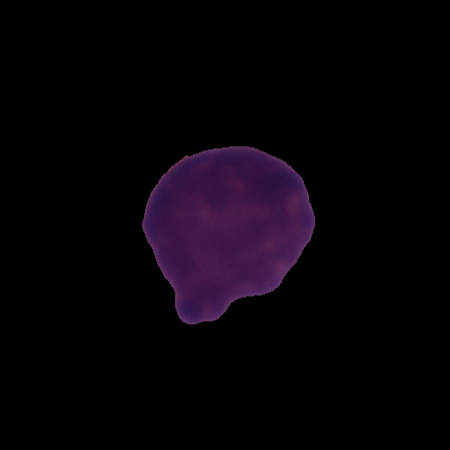
Label: healthy